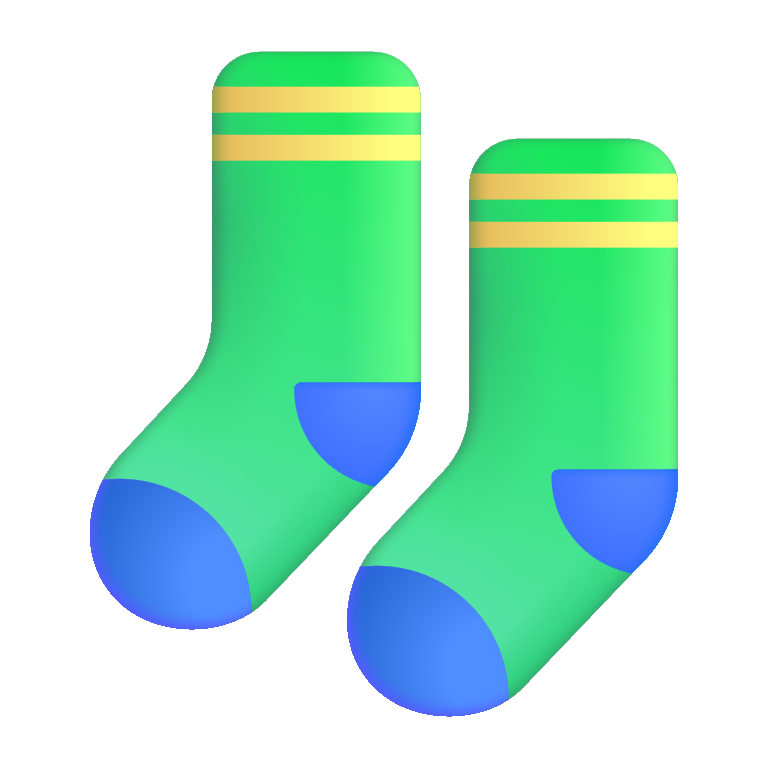
socks color